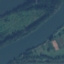
Label: River